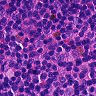
Metastatic tissue present: no